Question:
Hello, I am doing a macro that copy the values on the columns, VALUES1, VALUES2, VALUES3 if it is not blank when the ARTICLE is the same.
I would have the first spreadsheet and I want the macro to return the second Spreadsheet.
I have managed how to make it:
'''
Sub test()
Dim i, last, j, x As Integer
Dim R As Range
last = Sheets("List2").Range("A100000").End(xlUp).Row - 2
For i = 0 To last
Set R = Sheets("List2").Range("A2")
If Not WorksheetFunction.CountIf(Sheets("List2").Columns(1), _
Sheets("List2").Range("A2").Offset(i, 0).Value) = 0 Then
For j = 1 To WorksheetFunction.CountIf(Sheets("List2").Columns(1), _
Sheets("List2").Range("A2").Offset(i, 0).Value)
Set R = Sheets("List2").Columns(1).Find(Sheets("List2").Range("A2"). _
Offset(i, 0).Value, R, LookAt:=xlWhole)
For x = 0 To 2
If Not Sheets("List2").Range("B2").Offset(i, x).Value = "" Then
R.Offset(0, "1" + x).Value = Sheets("List2"). _
Range("B2").Offset(i, x).Value
End If
Next x
Next j
End If
Next i
End Sub
'''
but the problem it takes too long, 'cause I have around 10.000 Rows and 20 Columns, and besides the Spreadsheet is not in order, so it could be to has a disorder, something like (A, B, B, A, ...)
Is there any way to make it faster o better???
Thanks a lot. Themolestones.
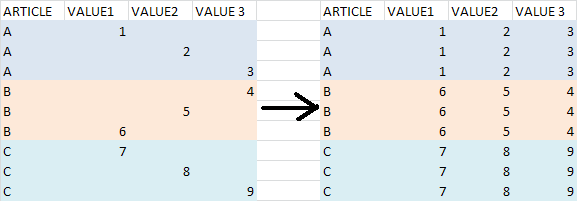
Answer: Here is a very easy solution with formulas to your problem:
'''
Sheet2!A1=Sheet1!A1
Sheet2!B1=SUMIF(Sheet1!$A:$A,Sheet2!$A1,Sheet1!B:B)
Sheet2!C1=SUMIF(Sheet1!$A:$A,Sheet2!$A1,Sheet1!C:C)
Sheet2!D1=SUMIF(Sheet1!$A:$A,Sheet2!$A1,Sheet1!D:D)
'''
Put these formulas in the cells left of the '=' and copy down. You really need only the first two, because you can copy the second also to the right.
You need Sheet1 to be sorted by article.
That's it.
Of course, there might be occasions, when it is just necessary to implement this with VBA. Usually the fastest way to handle large amounts of cells with VBA, is to use array-copies of your ranges. Using worksheet-functions and looping through single cell references slows you down heavily.
This would be my VBA solution
'''
Public Sub Demo()
Dim arrRange() As Variant
Dim arrRangeResult() As Variant
Dim i As Long
Dim j As Long
Dim copyVal As Variant
Dim copyCond As Variant
Dim copyCol As Long
'create two copies of the origin data
arrRange = Range("A:D")
arrRangeResult = Range("A:D")
'loop through first data-copy, downwards through the articles
For i = LBound(arrRange, 1) + 1 To UBound(arrRange, 1)
'stop loop, if no article was found
If arrRange(i, 1) = "" Then Exit For
'store current article ID
copyCond = arrRange(i, 1)
'loop sideways through value-columns
For j = LBound(arrRange, 2) + 1 To UBound(arrRange, 2)
'store value & column, when found
If arrRange(i, j) <> "" Then
copyVal = arrRange(i, j)
copyCol = j
Exit For
End If
Next j
'loop through output array and paste value
For j = LBound(arrRangeResult, 1) + 1 To UBound(arrRangeResult, 1)
If arrRangeResult(j, 1) = copyCond Then
'paste-down found value to all occurences of article
arrRangeResult(j, copyCol) = copyVal
ElseIf arrRangeResult(j, 1) = "" Then
'early stop, when no article ID is found
Exit For
End If
Next j
Next i
'create output
Range("K:N") = arrRangeResult
End Sub
'''